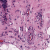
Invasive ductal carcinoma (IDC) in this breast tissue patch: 0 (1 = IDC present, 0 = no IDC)